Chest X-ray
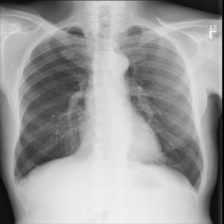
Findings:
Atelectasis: negative
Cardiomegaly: negative
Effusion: negative
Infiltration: negative
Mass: negative
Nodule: negative
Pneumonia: negative
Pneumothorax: negative
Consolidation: negative
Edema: negative
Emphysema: negative
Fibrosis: negative
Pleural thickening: negative
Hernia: negative